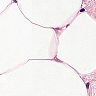
Metastatic tissue present: no